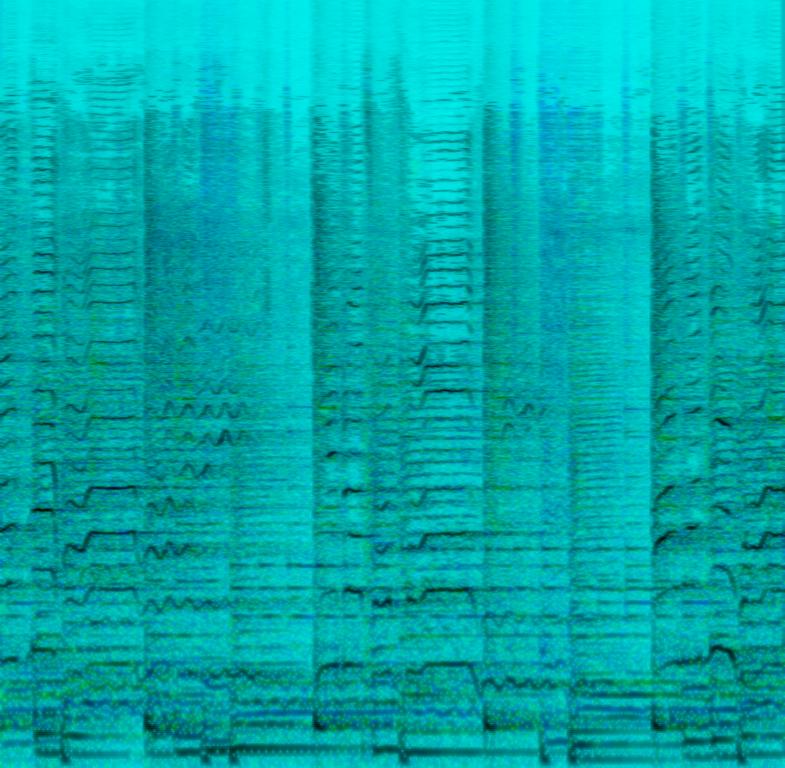
The low quality recording features a pop song that contains a passionate female vocal, alongside wide harmonizing male vocals, singing over wide brass melody, electric guitar chords, straight piano melody, punchy snare and smooth bass guitar. It sounds groovy, addictive and passionate.